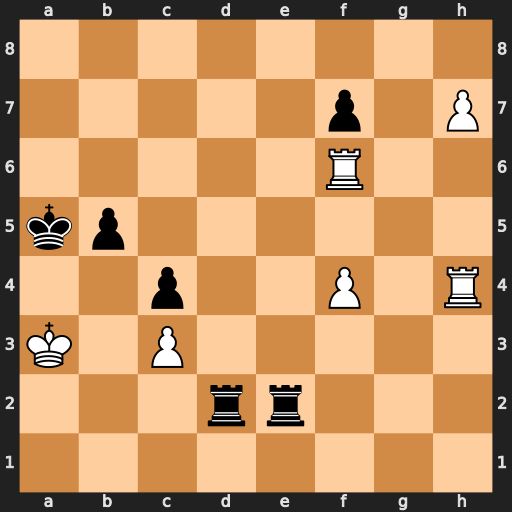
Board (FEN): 8/5p1P/5R2/kp6/2p2P1R/K1P5/3rr3/8
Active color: w
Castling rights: -
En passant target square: -
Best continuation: Ra6+ Kxa6 h8=Q